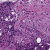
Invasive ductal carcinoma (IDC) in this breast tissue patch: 1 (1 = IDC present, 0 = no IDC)